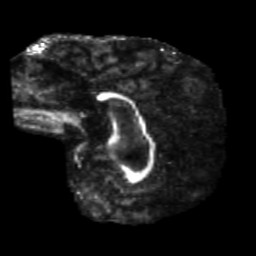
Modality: FA
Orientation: sagittal
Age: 46
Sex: male
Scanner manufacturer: siemens
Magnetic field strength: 3 T
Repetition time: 5.25 s
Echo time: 0.08 s